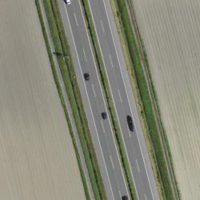
EUNIS habitat code: 57
Species observed at this site:
Milvus migrans